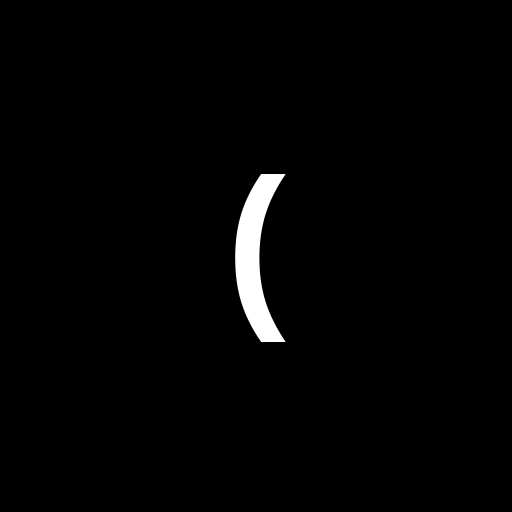
Character: (
Unicode: U+0028 (LEFT PARENTHESIS)